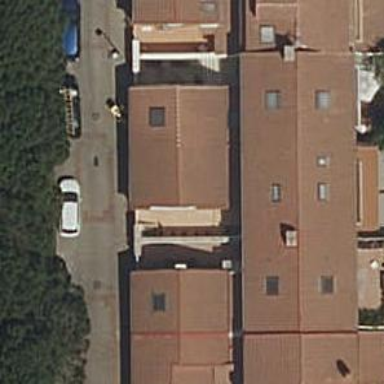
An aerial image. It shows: Terrace building.